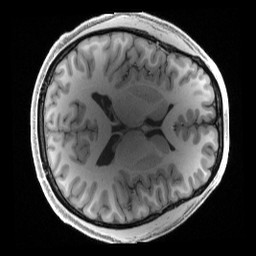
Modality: T1w
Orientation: axial
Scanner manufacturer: siemens
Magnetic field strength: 3 T
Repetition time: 2.4 s
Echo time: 0.00222 s